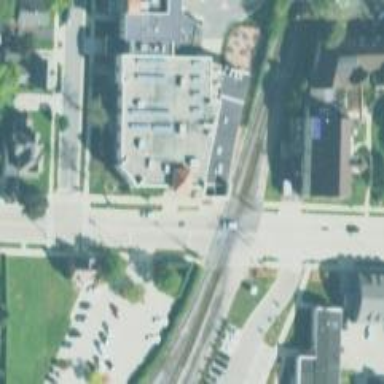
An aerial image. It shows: Railway crossing.